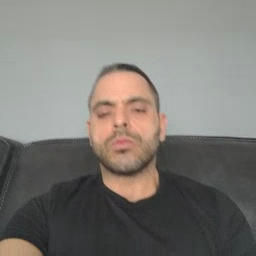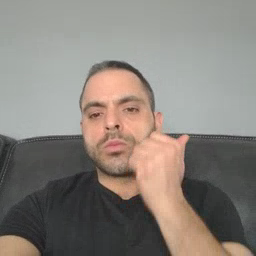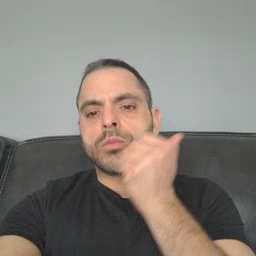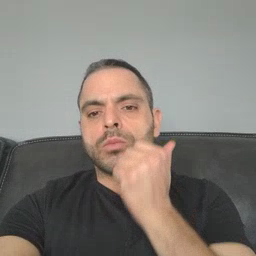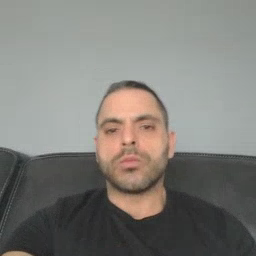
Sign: every